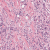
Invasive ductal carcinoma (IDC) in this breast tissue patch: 1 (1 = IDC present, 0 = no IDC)